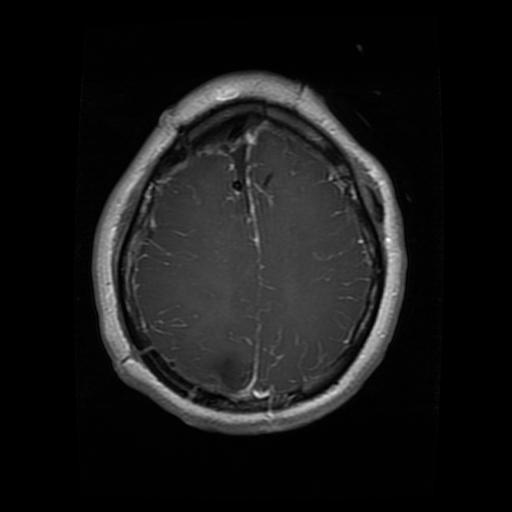
Label: glioma